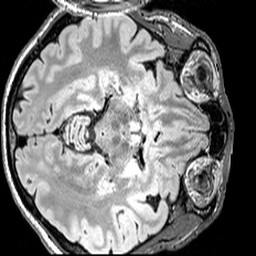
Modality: FLAIR
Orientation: axial
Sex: male